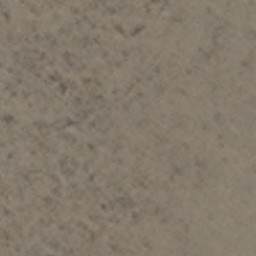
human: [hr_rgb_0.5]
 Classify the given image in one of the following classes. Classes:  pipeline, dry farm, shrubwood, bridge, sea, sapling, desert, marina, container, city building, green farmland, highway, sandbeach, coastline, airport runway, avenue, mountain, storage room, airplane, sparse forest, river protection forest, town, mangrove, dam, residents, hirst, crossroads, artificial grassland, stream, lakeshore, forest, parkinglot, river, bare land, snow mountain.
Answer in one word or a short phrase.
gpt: bare land